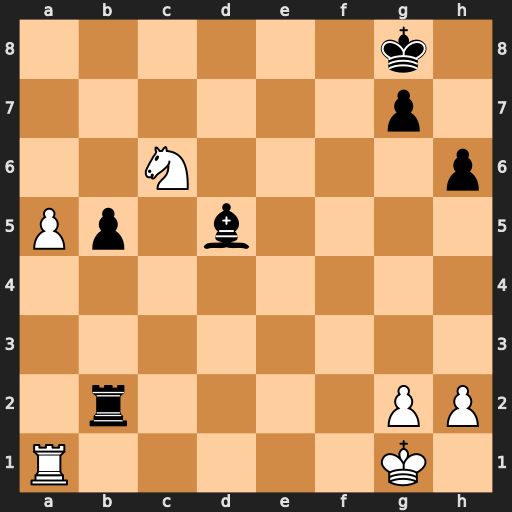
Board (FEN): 6k1/6p1/2N4p/Pp1b4/8/8/1r4PP/R5K1
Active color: w
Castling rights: -
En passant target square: -
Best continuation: Ne7+ Kf7 Nxd5